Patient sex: F
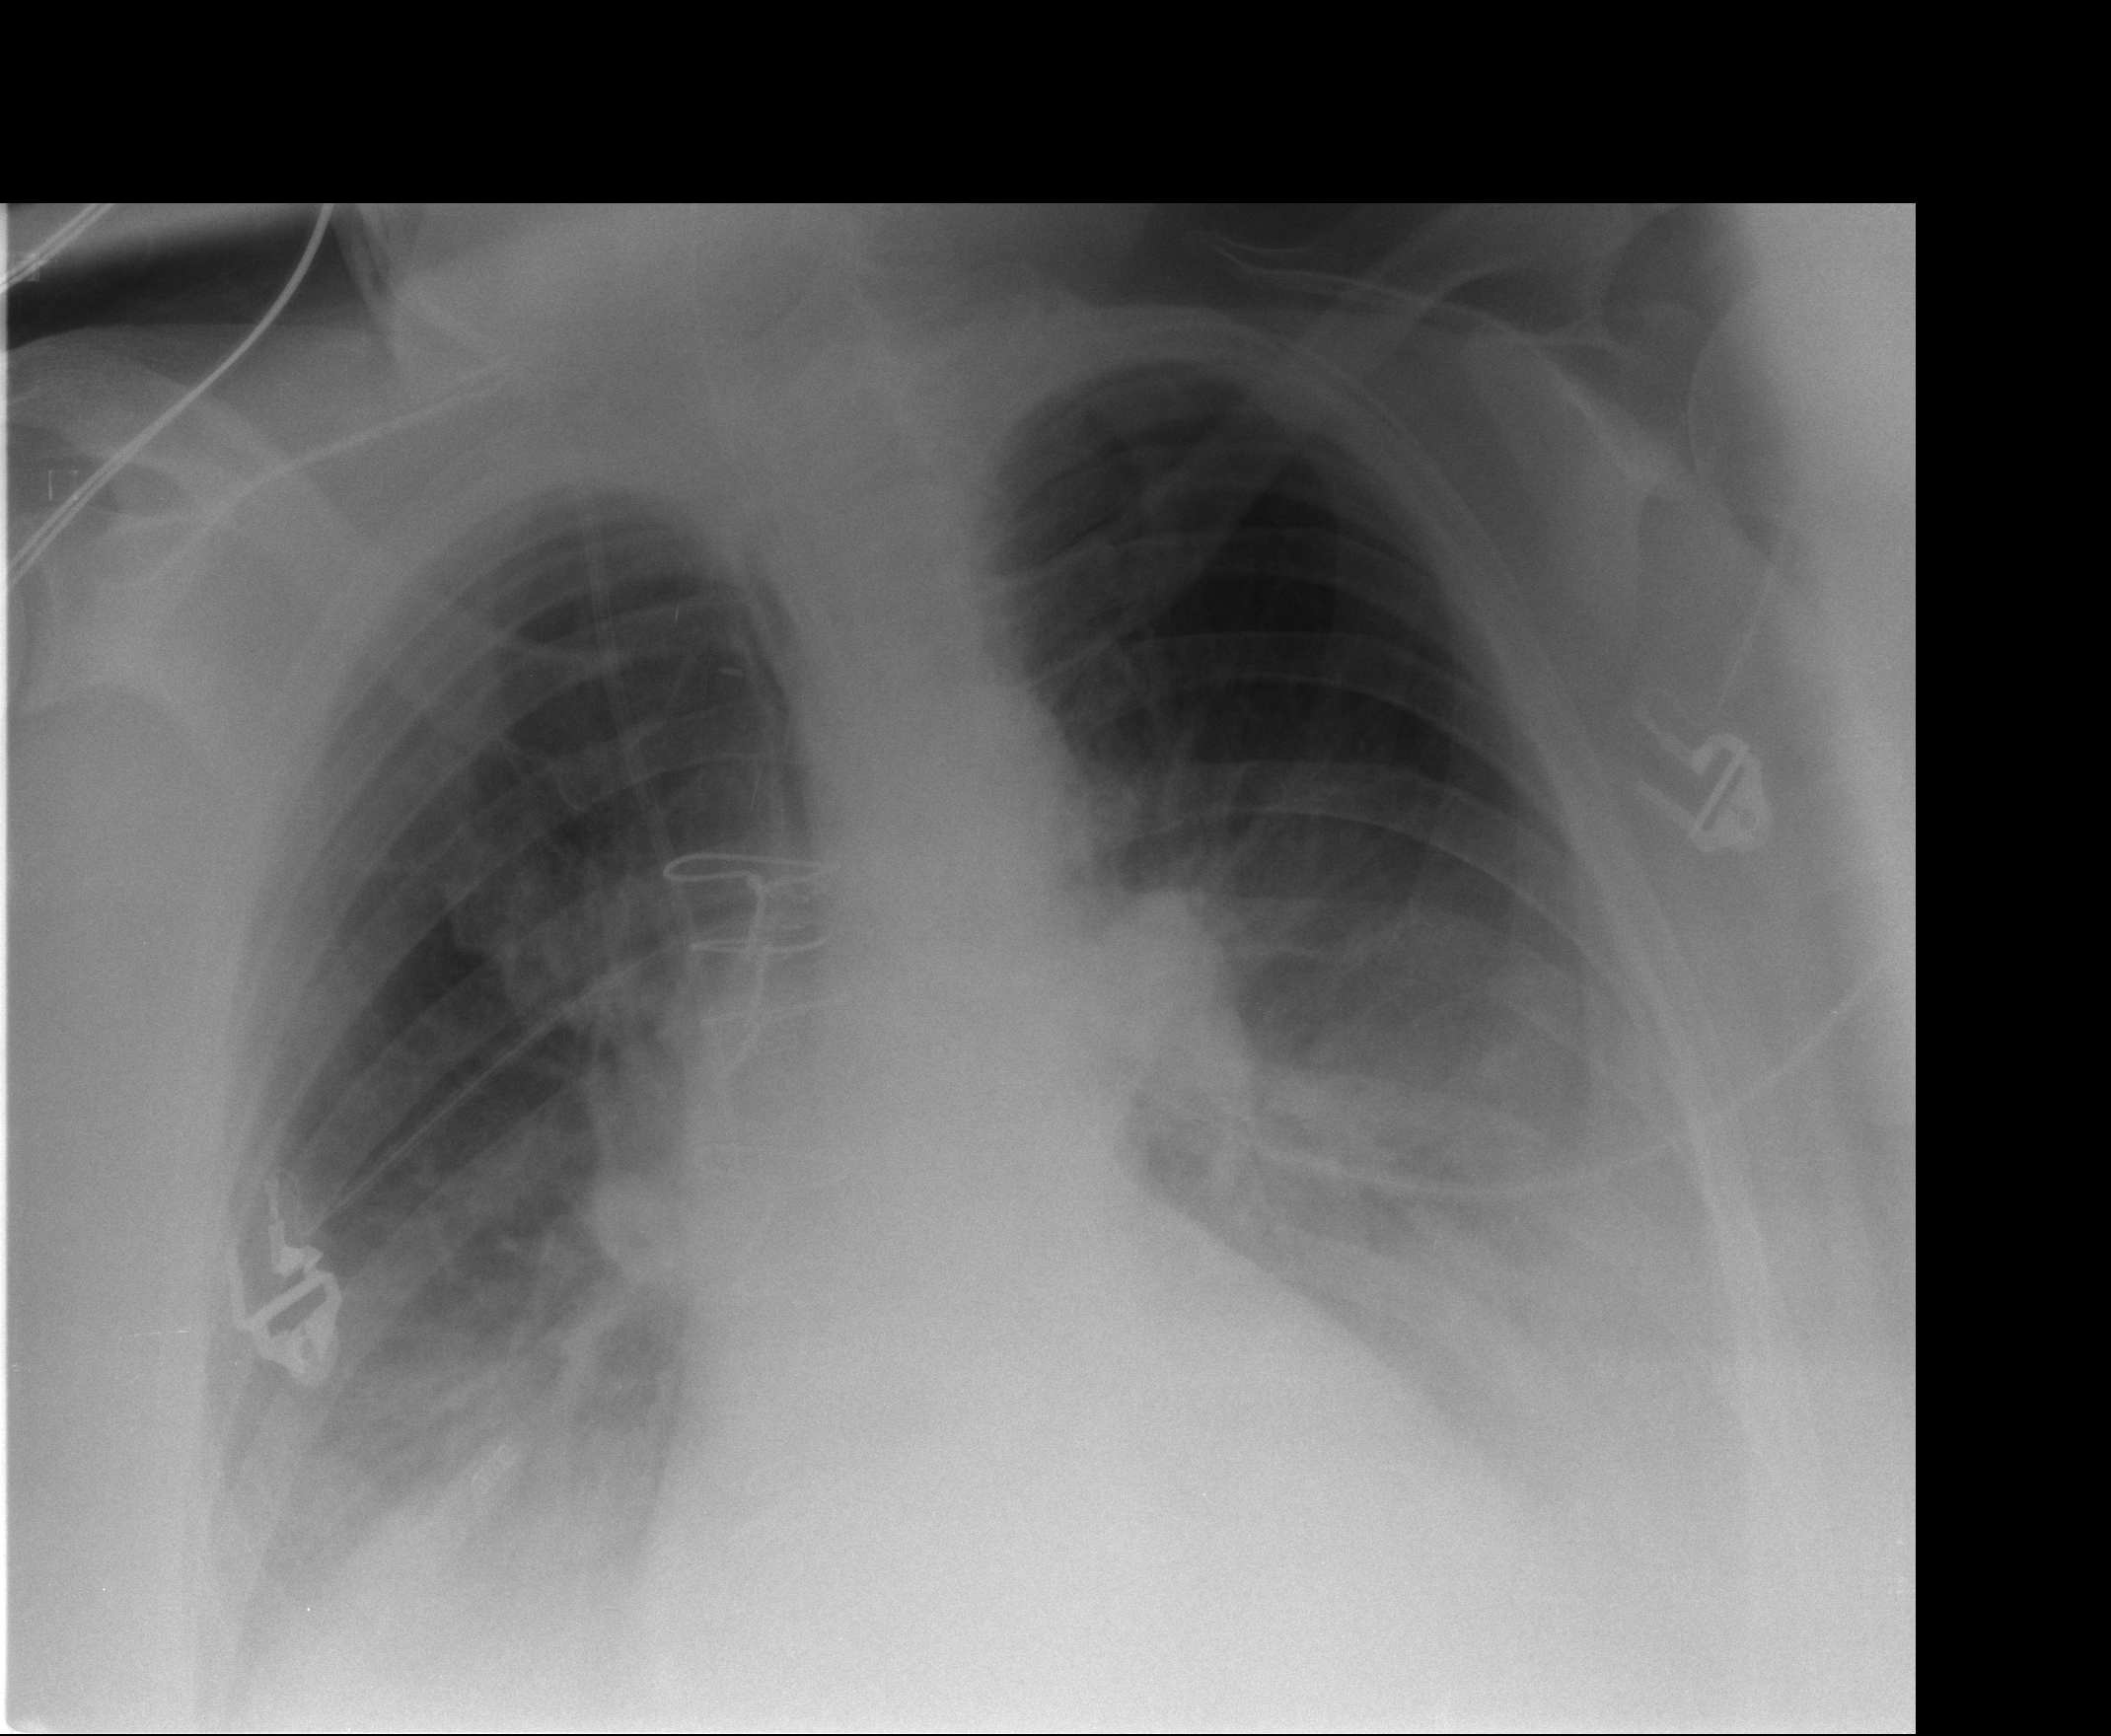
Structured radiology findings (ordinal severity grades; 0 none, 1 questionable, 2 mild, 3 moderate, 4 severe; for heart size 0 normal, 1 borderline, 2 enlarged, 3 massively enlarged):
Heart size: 2
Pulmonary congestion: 2
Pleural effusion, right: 2
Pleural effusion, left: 2
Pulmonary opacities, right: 2
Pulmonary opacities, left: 2
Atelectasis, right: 2
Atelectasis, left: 2